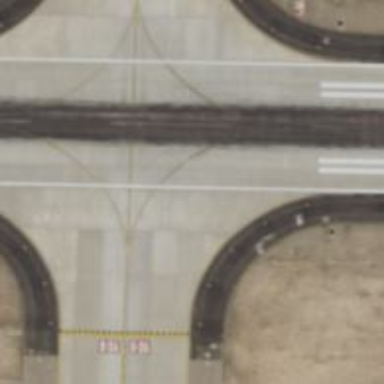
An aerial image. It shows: Image of taxiway at airport.